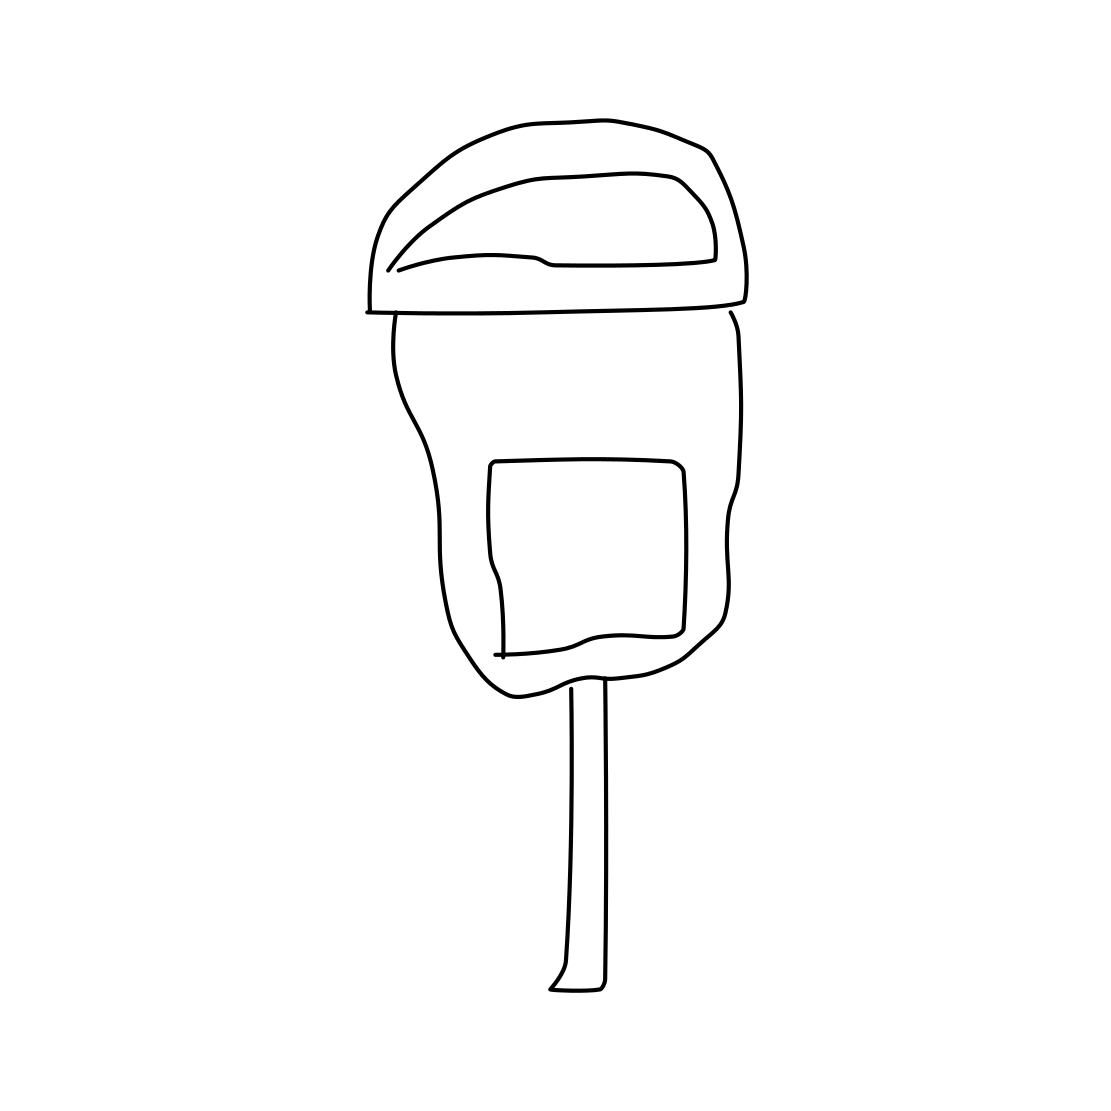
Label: parking meter